Interaction volume radius: 5 \u00c5
Interaction volume height: 10 \u00c5
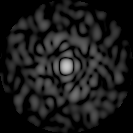
Disorder parameter: 0.8255